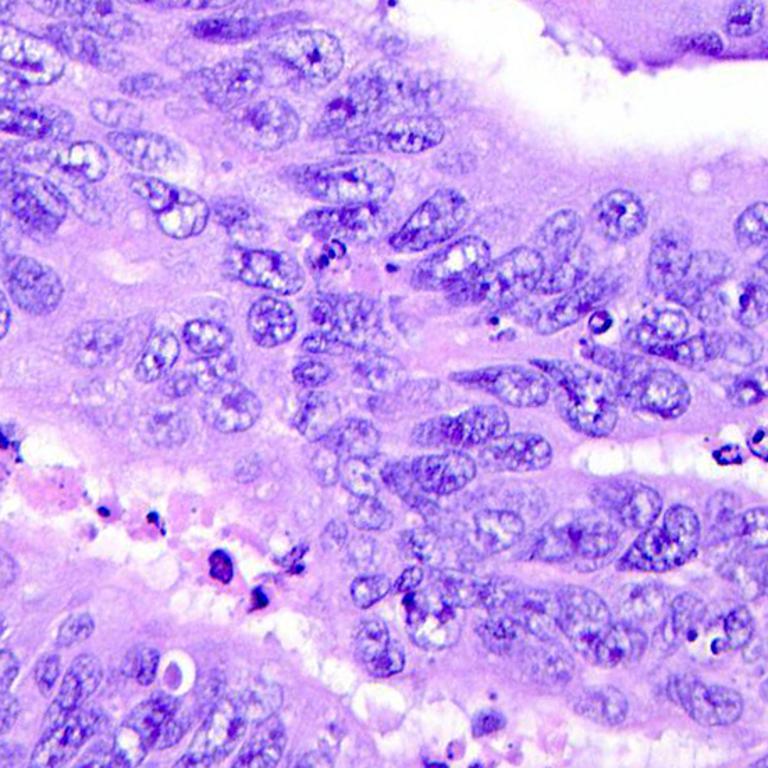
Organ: colon
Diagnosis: adenocarcinomas